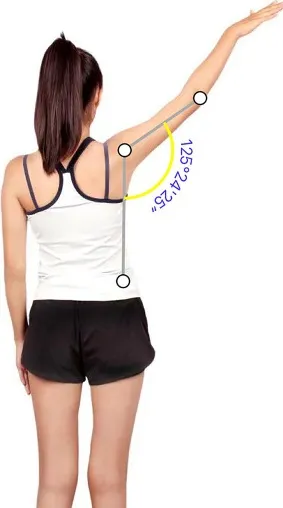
(A,B) R shoulder abduction of 2-dimensional analysis in pre-intervention and 1-week post-intervention.
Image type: medical_photograph (skin_photograph)